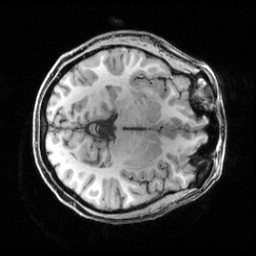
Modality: T1w
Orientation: axial
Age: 29
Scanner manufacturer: siemens
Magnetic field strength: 3 T
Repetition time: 2.5 s
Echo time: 0.00444 s